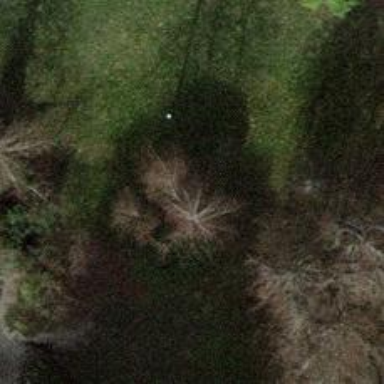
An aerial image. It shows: Evergreen needle-leaved tree.